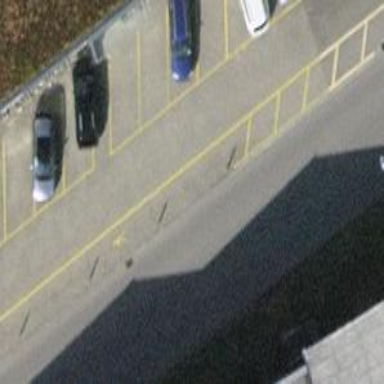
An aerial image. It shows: Bollard barrier.